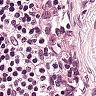
Metastatic tissue present: no